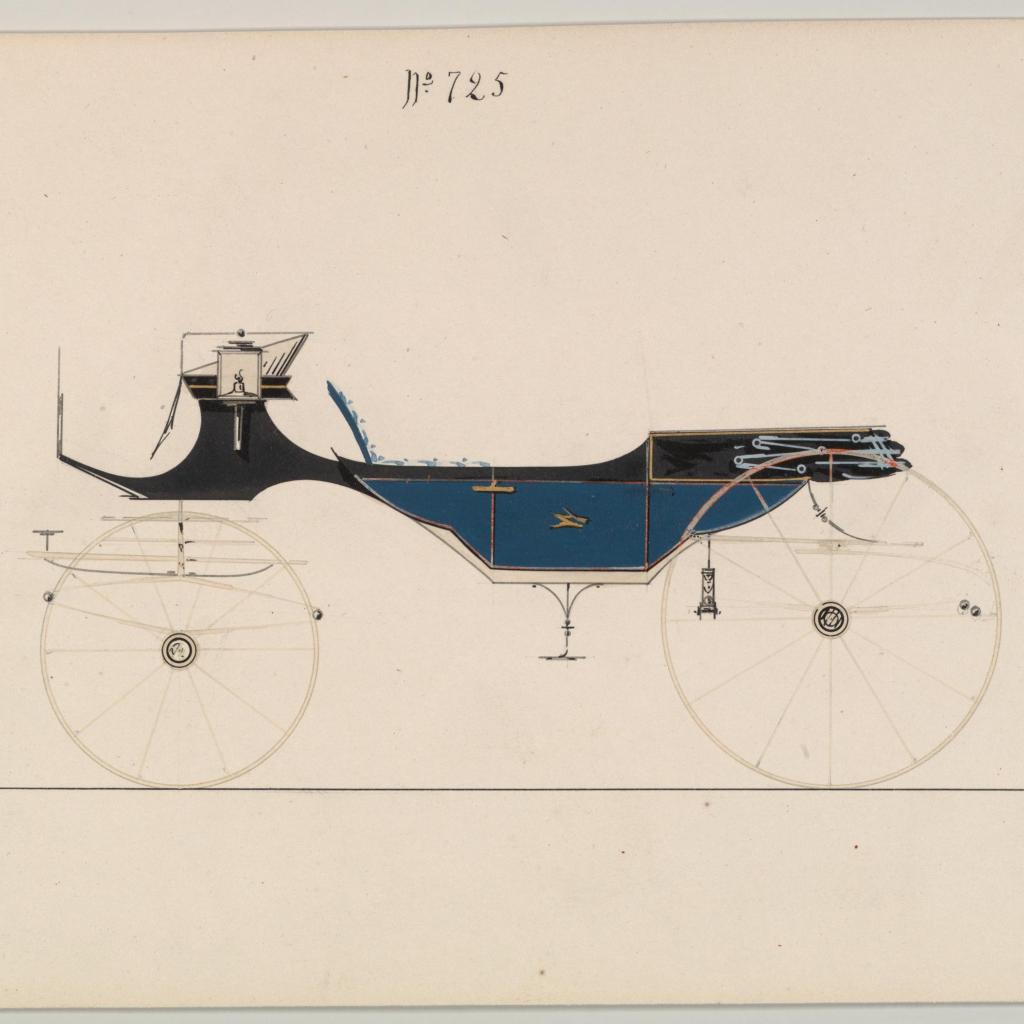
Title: Design for Vis-à-vis/ Caleche, no. 725
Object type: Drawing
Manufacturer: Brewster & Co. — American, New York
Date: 1850–70
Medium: Pen and black in, watercolor and gouache with gum arabic
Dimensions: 6 1/16 x 9 in. (15.4 x 22.9 cm)
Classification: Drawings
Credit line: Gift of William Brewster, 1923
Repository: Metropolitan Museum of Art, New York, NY